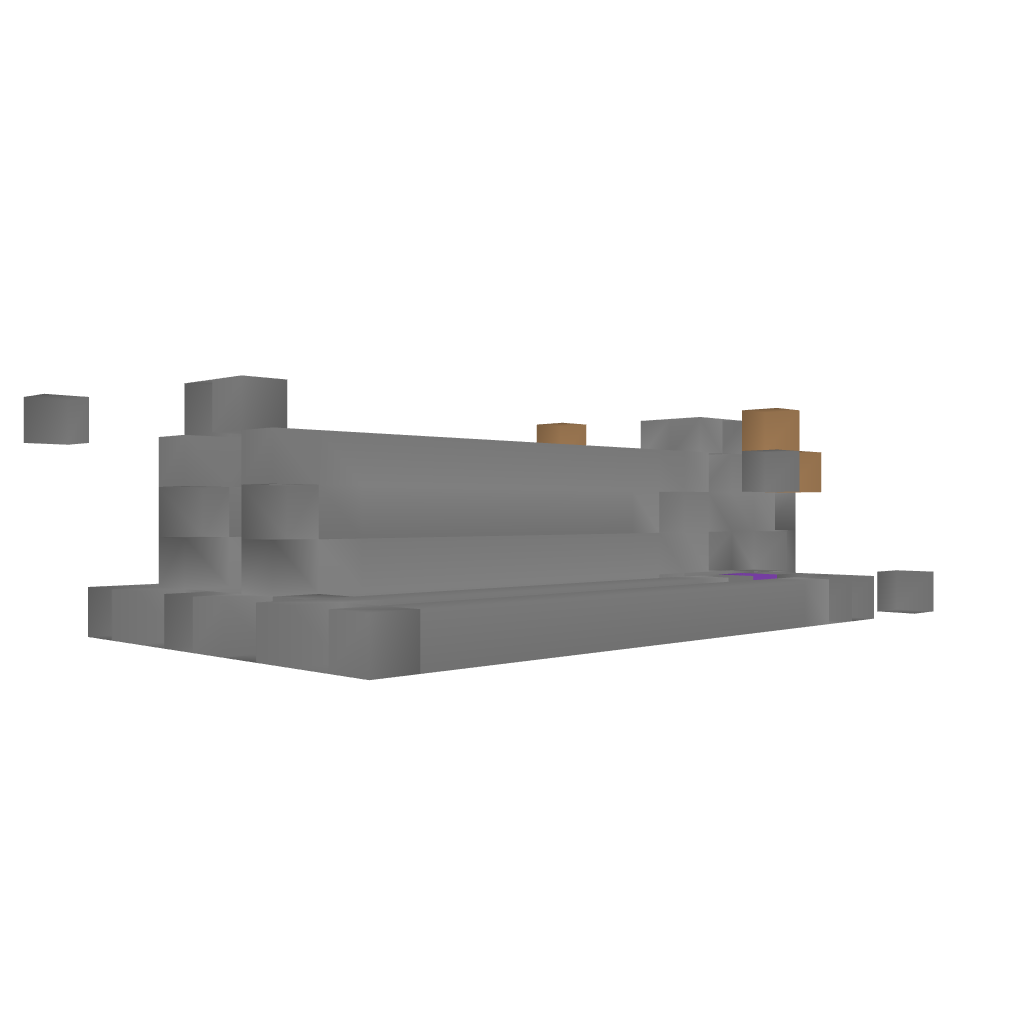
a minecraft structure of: Corridor Run bad low quality